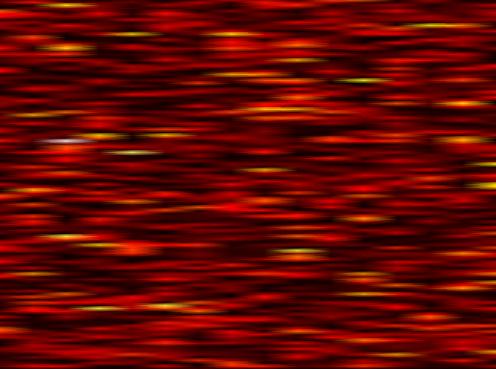
Label: OFDM